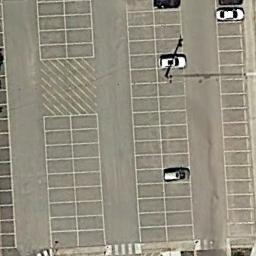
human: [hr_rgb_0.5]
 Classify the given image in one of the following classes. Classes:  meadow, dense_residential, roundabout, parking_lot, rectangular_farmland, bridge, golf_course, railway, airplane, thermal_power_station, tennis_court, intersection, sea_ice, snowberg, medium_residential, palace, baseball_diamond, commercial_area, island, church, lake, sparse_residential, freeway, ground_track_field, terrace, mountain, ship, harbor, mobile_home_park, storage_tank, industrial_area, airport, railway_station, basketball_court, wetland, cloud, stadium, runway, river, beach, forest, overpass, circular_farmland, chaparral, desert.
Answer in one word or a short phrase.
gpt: parking_lot